【题型】解答题　【知识点】解析几何　【难度】medium
如图，椭圆$\Gamma$:$\frac{y^2}{2}+x^2=1$的上、下焦点分别为$F_1$、$F_2$，过上焦点$F_1$与$y$轴垂直的直线交椭圆于$M$、$N$两点，动点$P$、$Q$分别在直线$MN$与椭圆$\Gamma$上.

\noindent （1）求线段$MN$的长；

\noindent （2）若线段$PQ$的中点在$x$轴上，求$\triangle F_2PQ$的面积；

\noindent （3）是否存在以$F_2Q$、$F_2P$为邻边的矩形$F_2QEP$，使得点$E$在椭圆$\Gamma$上？若存在，求出所有满足条件的点$Q$的纵坐标；若不存在，请说明理由.

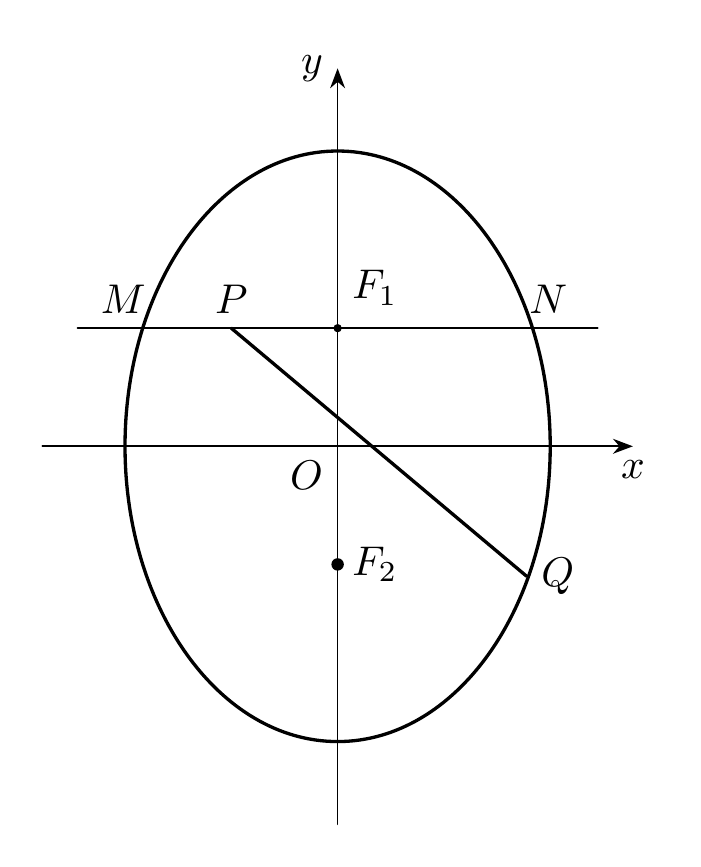
【解答】
\noindent 【分析】
\noindent （1）根据已知求出点$N$的横坐标，根据对称性可得$MN$的长；
\noindent （2）求出点$Q$的横坐标，由三角形面积公式求解即可；
\noindent （3）假设存在以$F_2Q$，$F_2P$为邻边的矩形$F_2PEQ$，使得点$E$在椭圆$\Gamma$上，显然$F_2(0,-1)$，设$P(x_0,1)$，$Q(x_1,y_1)$，利用向量的坐标运算表示出点$E$的坐标，由$Q$，$E$在椭圆$\Gamma$上及$\overrightarrow{F_2P}\cdot\overrightarrow{F_2Q}=0$，可得方程组，从而可求得点$Q$的纵坐标.

\vspace{1em}
\noindent 【解答】
\noindent 解：（1）依题意得：$F_1(0,1)$，由$F_1N\perp y$轴，得：$y_N=1$，
\noindent 代入椭圆方程得：$x_N=\frac{\sqrt{2}}{2}$，
\noindent 所以线段$MN$的长为$\sqrt{2}$ . ……4分

\vspace{0.5em}
\noindent （2）显然$y_P=1$，线段$PQ$的中点在$x$轴上，则$y_Q=-1$，即$QF_2\perp y$轴，
\noindent $\frac{1}{2}+x_Q^2=1$，$x_Q=\pm\frac{\sqrt{2}}{2}$， ……8分
\noindent 所以$S_{\triangle F_2PQ}=\frac{1}{2}|x_Q|\times|F_1F_2|=\frac{1}{2}\times\frac{\sqrt{2}}{2}\times2=\frac{\sqrt{2}}{2}$ . …10分

\vspace{0.5em}
\noindent （3）假设存在以$F_2Q$，$F_2P$为邻边的矩形$F_2PEQ$，使得点$E$在椭圆$\Gamma$上，显然$F_2(0,-1)$，设$P(x_0,1)$，$Q(x_1,y_1)$，
\noindent 则$\overrightarrow{F_2P}=(x_0,2)$，$\overrightarrow{F_2Q}=(x_1,y_1+1)$，
\noindent 因为四边形$F_2PEQ$是矩形，一定为平行四边形，所以$\overrightarrow{F_2P}+\overrightarrow{F_2Q}=\overrightarrow{F_2E}$，
\noindent 代入计算得$E(x_0+x_1,\ y_1+2)$，
\noindent 由题意知$Q$，$E$在椭圆$\Gamma$上及$\overrightarrow{F_2P}\cdot\overrightarrow{F_2Q}=0$，
\noindent 代入，得
\[
\begin{cases}
x_0x_1+2(y_1+1)=0 \\
\frac{y_1^2}{2}+x_1^2=1 \\
\frac{(y_1+2)^2}{2}+(x_0+x_1)^2=1
\end{cases}
\quad,\text{即}
\begin{cases}
x_0x_1=-2(y_1+1)\ \text{①} \\
\frac{y_1^2}{2}+x_1^2=1\ \text{②} \\
\frac{(y_1+2)^2}{2}+x_0^2+x_1^2+2x_0x_1=1\ \text{③}
\end{cases}
\quad,\text{……12分}
\]

\noindent 将①②代入③并化简得，$x_0^2=2(y_1+1)$，
\noindent 再结合①，得$x_0^2=-x_0x_1$，即$x_0=0$或$x_0=-x_1$.
\noindent 若$x_0=0$，则$y_1=-1$； ……14分
\noindent 若$x_0=-x_1$，则联立①②，得
\[
\begin{cases}
-x_1^2+2(y_1+1)=0 \\
\frac{y_1^2}{2}+x_1^2=1
\end{cases}
\]

\noindent 消去$x_1$，得$y_1^2+4y_1+2=0$，解得$y_1=-2\pm\sqrt{2}$，
\noindent 由于$-\sqrt{2}\leqslant y_1\leqslant\sqrt{2}$，故$y_1=-2+\sqrt{2}$ . ……17分

\noindent 综上，存在满足题意的$Q$点，其纵坐标为$-1$或$-2+\sqrt{2}$ . ……18分

\vspace{1em}
\noindent 【点评】本题主要考查直线与椭圆的综合，考查运算求解能力，属于难题.
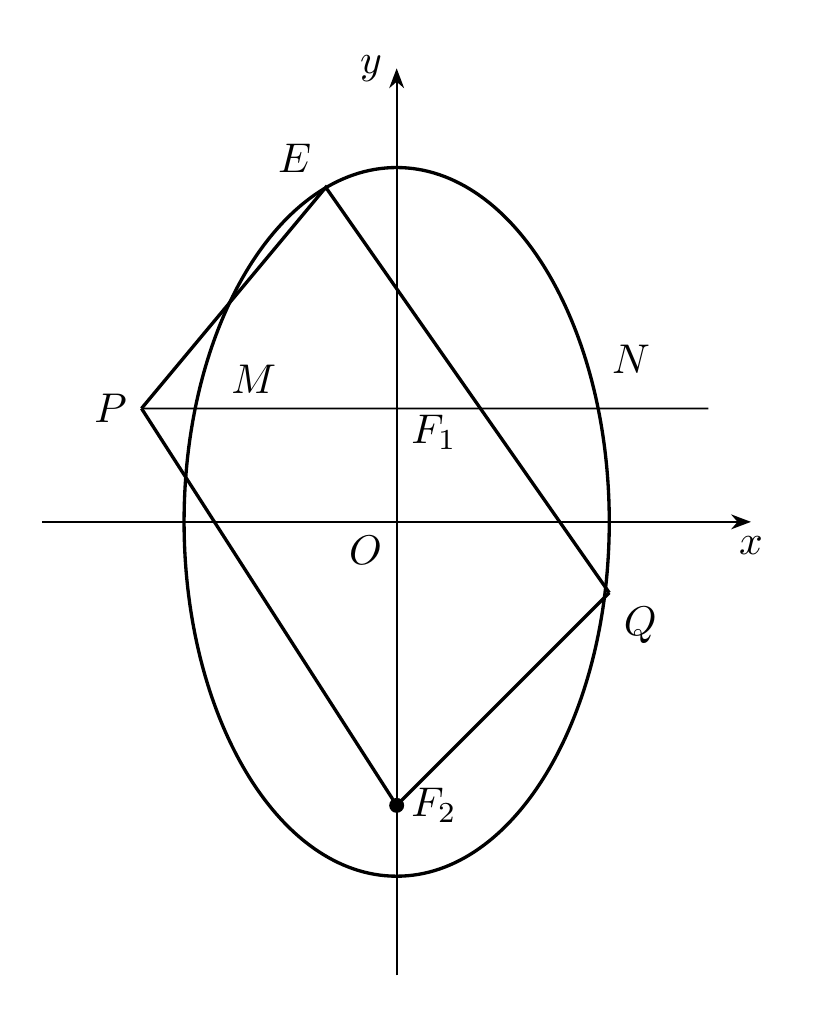